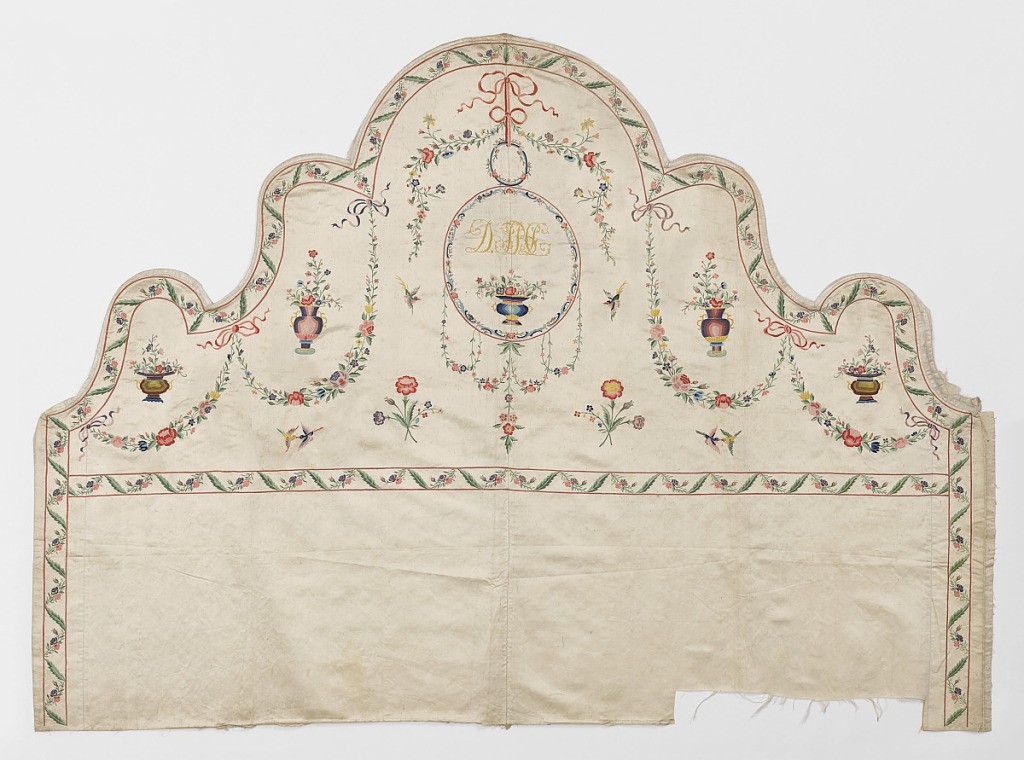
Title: Headboard panel
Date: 19th century
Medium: silk Technique: embroidered on satin weave
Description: Embroidered headboard panel of ivory satin worked in multicolored silks in a pattern of delicate floral garlands, jars of flowers, ribbons and birds. Initials (illegible) embroidered in a central medallion.